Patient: sex F, age 26
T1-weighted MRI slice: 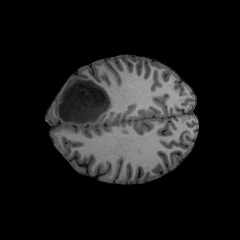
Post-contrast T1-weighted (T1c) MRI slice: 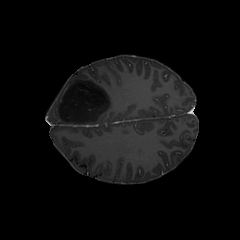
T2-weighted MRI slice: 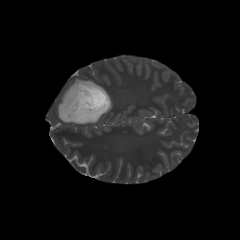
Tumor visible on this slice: yes
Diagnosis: Astrocytoma, IDH-mutant
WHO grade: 3